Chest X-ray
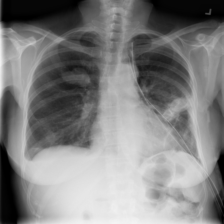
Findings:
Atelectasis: negative
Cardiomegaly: negative
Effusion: positive
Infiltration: negative
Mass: negative
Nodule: negative
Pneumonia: negative
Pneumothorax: positive
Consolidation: negative
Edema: negative
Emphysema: negative
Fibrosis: negative
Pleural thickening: negative
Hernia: negative